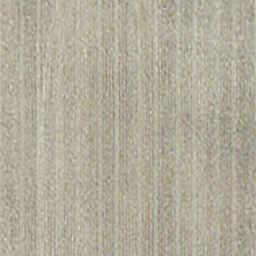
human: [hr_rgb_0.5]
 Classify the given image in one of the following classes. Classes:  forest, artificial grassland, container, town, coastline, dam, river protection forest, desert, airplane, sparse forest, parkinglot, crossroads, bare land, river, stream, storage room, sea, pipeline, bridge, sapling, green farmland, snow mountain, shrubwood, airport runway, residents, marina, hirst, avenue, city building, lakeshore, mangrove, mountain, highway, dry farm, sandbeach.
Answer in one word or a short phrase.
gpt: dry farm